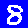
Digit: 8